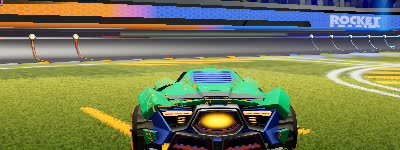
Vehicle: werewolf